Current action and preconditions to check: trajectory_clear

Your task: For each precondition in the list above, predict whether it will hold at this action.

Consider the current scene as observed from the mobile robot's camera, and analyze the predicted future states of all dynamic agents (e.g., people, animals, vehicles, or any moving entities) within the NEXT SECOND.

IMPORTANT: Only answer "very likely" if you are absolutely certain—based on strong, clear evidence—that a dynamic agent will violate the precondition in the predicted future state. Do NOT answer "very likely" for unlikely, ambiguous, or low-probability risks.

Ask yourself for each precondition: Is there a high probability, with clear and convincing evidence, that the predicted future states of any dynamic agent will interfere with the predicted future state of the currently executing action within the NEXT SECOND, causing that precondition to fail?

Assess the risk level based on these predictions. Use "likely" or "very likely" if motions create a clear risk of interference.

Use "neutral" or "improbable" if agents are nearby but their predicted paths are clearly diverging or non-conflicting.

Failure Risk Categories: "very improbable", "improbable", "neutral", "likely", "very likely"

Answer Format: Output ONLY the probability_of_failure value from these categories: "very improbable", "improbable", "neutral", "likely", "very likely"

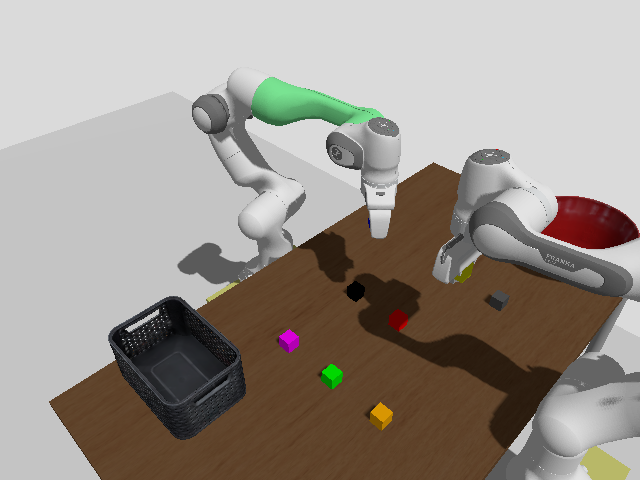

Answer: improbable